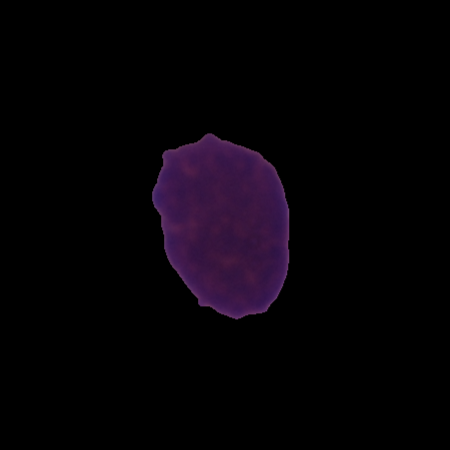
Label: healthy